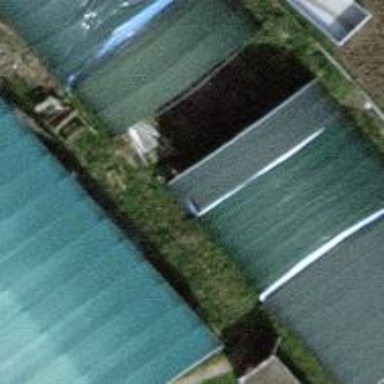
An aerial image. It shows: Shed building.